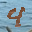
Label: 4